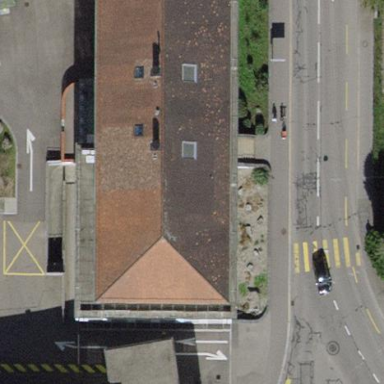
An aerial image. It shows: University building with tile roof.